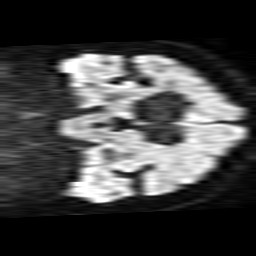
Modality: TRACE
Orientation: coronal
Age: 56
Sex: female
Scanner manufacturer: philips
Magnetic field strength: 1.5 T
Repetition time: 3.545 s
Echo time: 0.09411 s